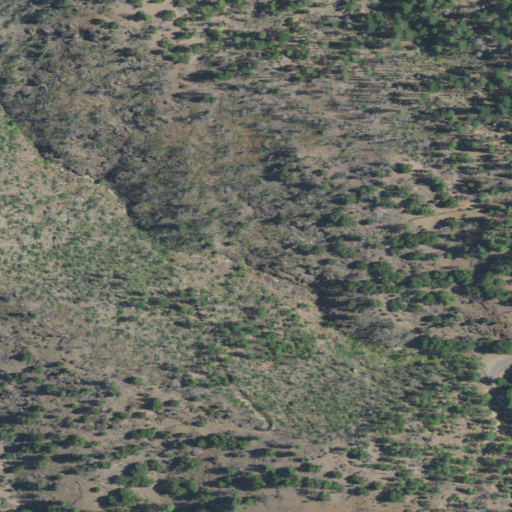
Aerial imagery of valley in California named Sugarpine Gulch containing grassland, shrub, open development, and medium intensity development